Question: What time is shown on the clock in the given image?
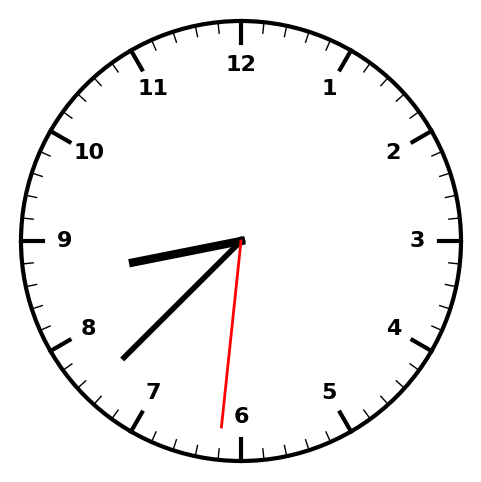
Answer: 08:37:31